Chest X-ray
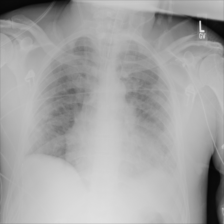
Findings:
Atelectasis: negative
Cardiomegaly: negative
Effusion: negative
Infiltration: negative
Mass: negative
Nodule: negative
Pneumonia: negative
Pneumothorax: negative
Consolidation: negative
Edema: negative
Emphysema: negative
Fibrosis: negative
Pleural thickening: negative
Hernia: negative